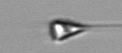
Label: Asterionellopsis_glacialis